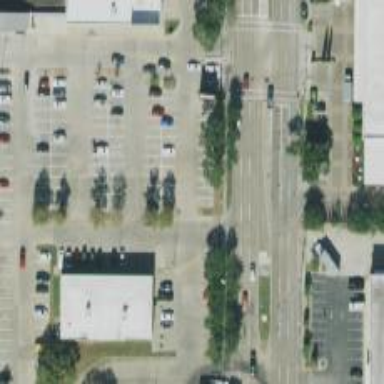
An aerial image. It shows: Parking space is available.